Question: My problem seems simple, I just want to make a column chart with 2 y-axes. When I do this, Excel automatically puts the columns overlapping. I do not want them overlapped! How do I go about correcting this?
An image of what is happening:

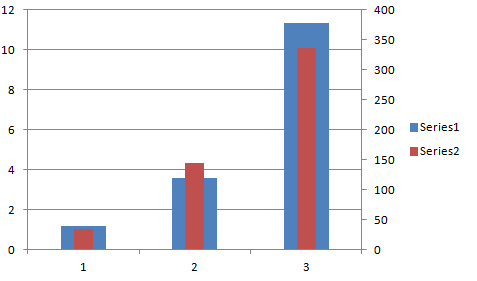
Answer: You could achieve the chart as shown below with some rather careful manipulation:

Basically is requires spacing out your data as shown in columns A:C but also right-aligning the horizontal axis labels, adjusting the secondary axis maximum (and format of both vertical axes, if necessary) and the Gap Width for Series1 to about 10% and for Series2 to about 5%.
(PS I chose the wrong value for C5.)